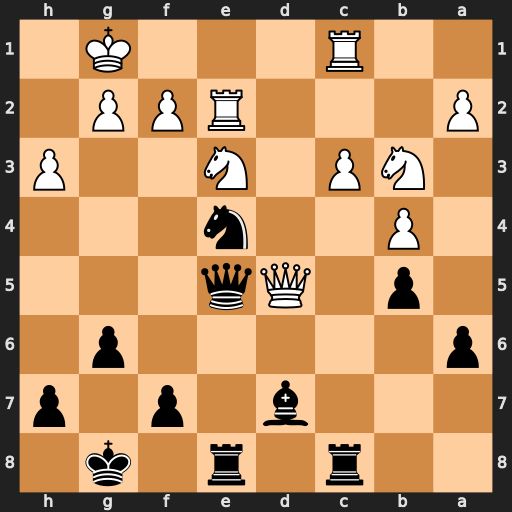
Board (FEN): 2r1r1k1/3b1p1p/p5p1/1p1Qq3/1P2n3/1NP1N2P/P3RPP1/2R3K1
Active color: b
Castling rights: -
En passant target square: -
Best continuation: Nxc3 Rxc3 Qxd5 Nxd5 Rxe2